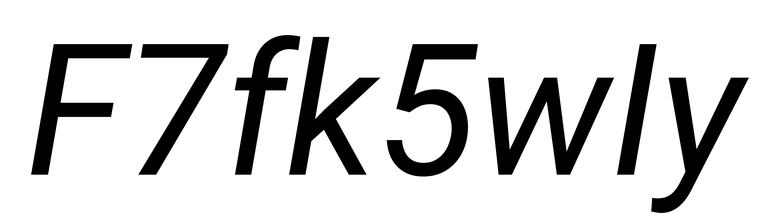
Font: Roboto-Italic_Italic